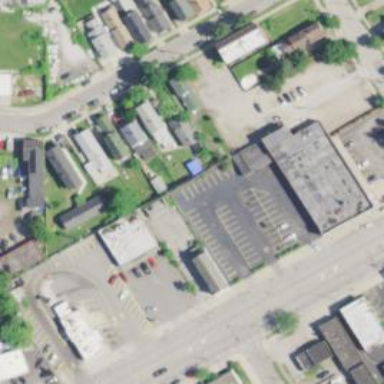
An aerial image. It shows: Convenience shop.